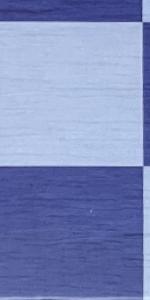
Label: Empty